Question: Does a function / method already exist to determine the frequency of data greater than some value? Similar to the Excel frequency distribution, I would like to group extreme values into the last bin (e.g., >120 as in image). I have been doing this manually by first using the hist function and then summing the counts for breaks greater than a given value.

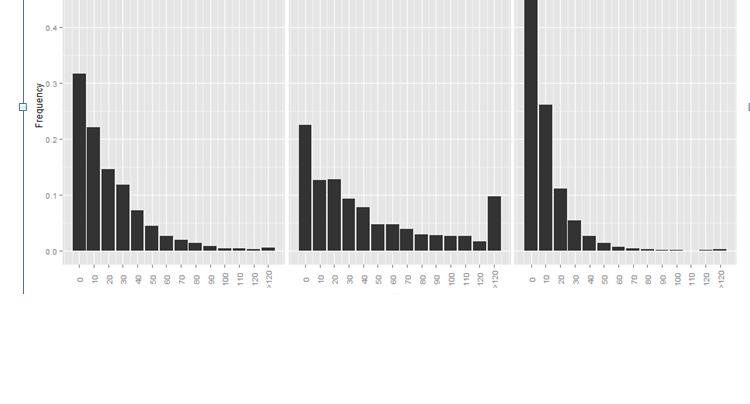
Answer: Here's one option:
'''
d <- rlnorm(1000, 3)
d.cut <- cut(d, c(seq(0, 120, 10), Inf))
hist(as.numeric(d.cut), breaks=0:13, xaxt='n', xlab='',
col=1, border=0, main='', cex.axis=0.8, las=1)
axis(1, at=0:13, labels=c(seq(0, 120, 10), '>120'), cex.axis=0.8)
box()
'''